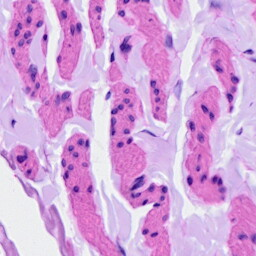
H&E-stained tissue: Ovarian